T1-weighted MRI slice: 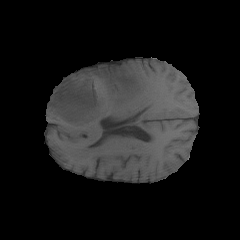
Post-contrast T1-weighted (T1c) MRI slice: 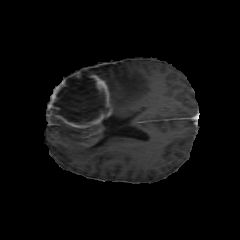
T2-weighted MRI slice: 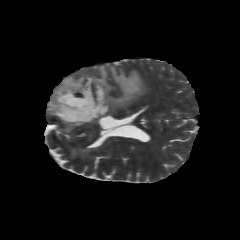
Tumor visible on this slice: yes